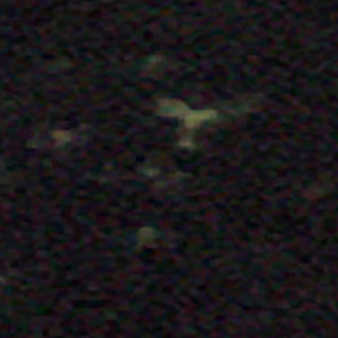
Label: other